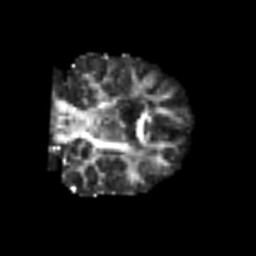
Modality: FA
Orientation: coronal
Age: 60
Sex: male
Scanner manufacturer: siemens
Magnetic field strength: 3 T
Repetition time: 6.1 s
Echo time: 0.101 s